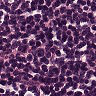
Metastatic tissue present: no